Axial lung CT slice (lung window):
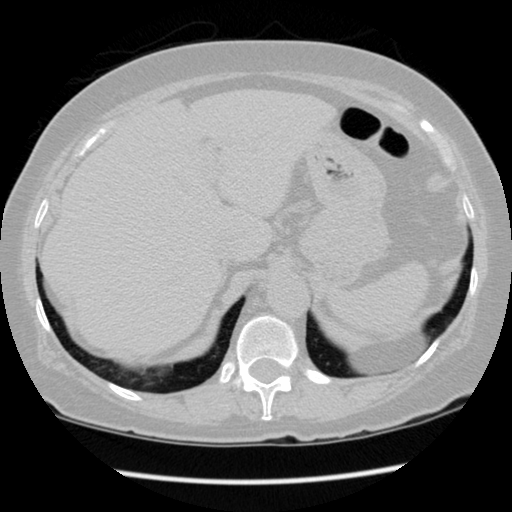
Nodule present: no